Field crop: maize
Growth stage: 2
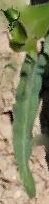
Species: maize